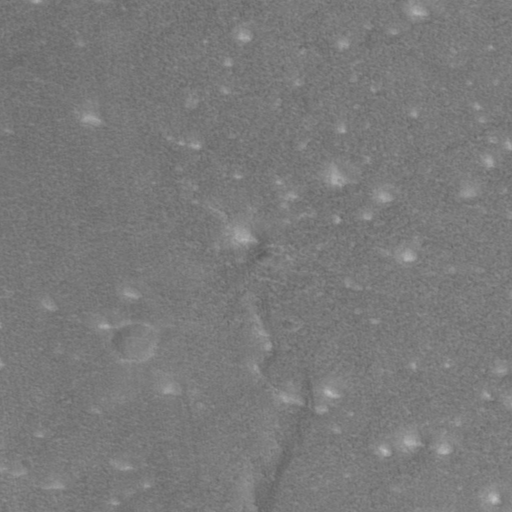
Classes present: Background